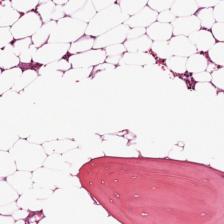
Label: Non-Tumor